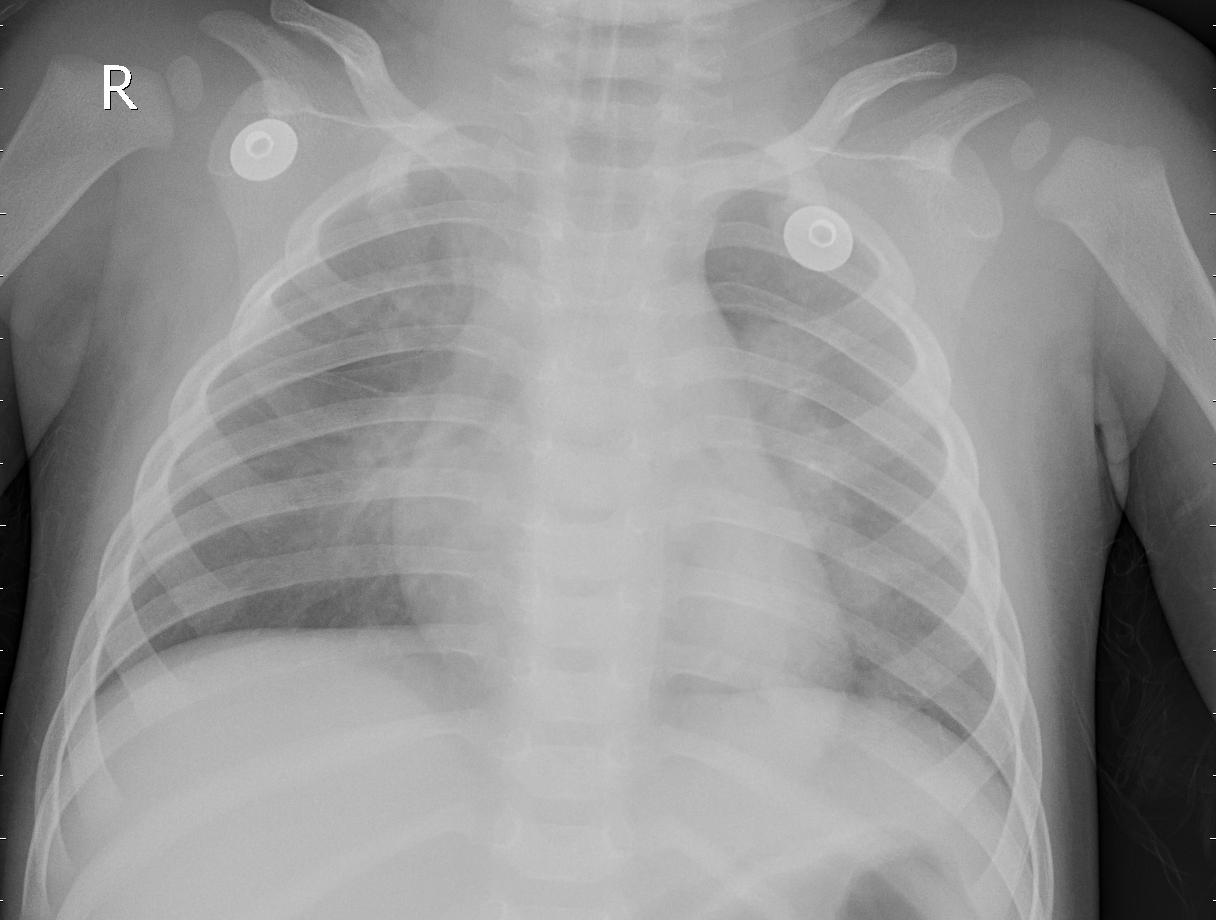
Diagnosis: PNEUMONIA